Question: I'm trying to display the data in the sub-collection called 'user_orders' in a , each document(Highlighted in Green) contains the items the user bought in a list called 'cart'. but the problem is the length of the cart varies/changes according to what the user ordered which causes a problem(Range error) when trying to iterate through multiple user_orders documents

I've been trying to use a StreamBuilder but [index] in this case only returns the first value. I'm really new to flutter and would appreciate the help.
'''
StreamBuilder(
stream: FirebaseFirestore.instance
.collection('orders')
.doc(user.user.uid)
.collection('user_orders')
.snapshots(),
builder: (context, orderSnapshot) {
return orderSnapshot.hasData
? ListView.builder(
itemCount: orderSnapshot.data.documents.length,
itemBuilder: (BuildContext context, int index) {
DocumentSnapshot orderData = orderSnapshot.data.documents[index];
return ListTile(
title: Text(orderData.get('cart')[index]['title']),
);
},
) : LoadingPage();
},
)
'''
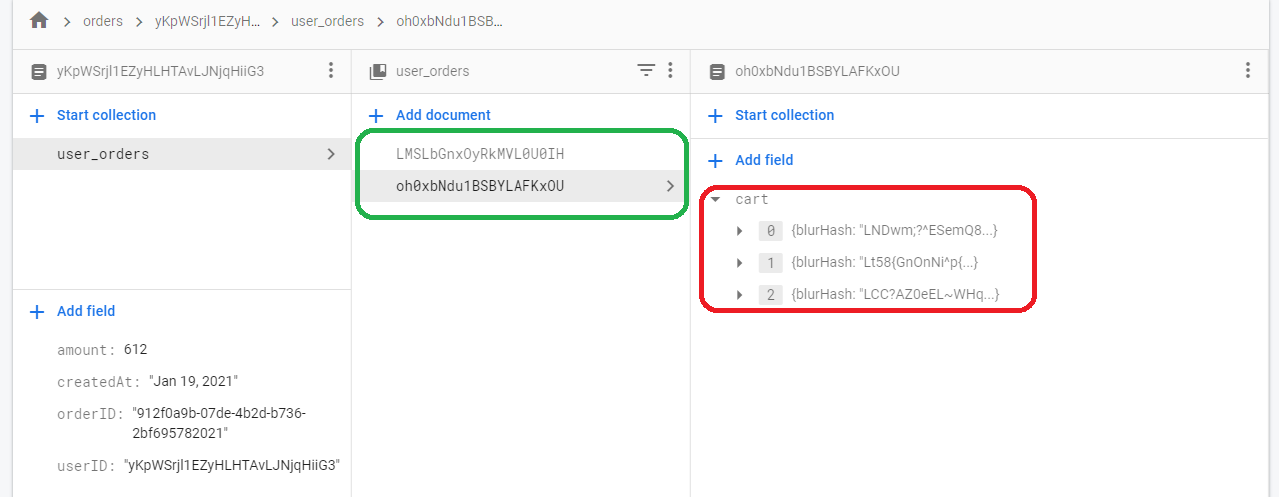
Answer: You're currently only displaying one of the of values of the 'cart' per document. You should do something like this:
'''
StreamBuilder<QuerySnapshot>(
stream: FirebaseFirestore.instance
.collection('orders')
.doc("uid")
.collection('user_orders')
.snapshots(),
builder: (context, orderSnapshot) {
if (orderSnapshot.hasData) {
final carts = orderSnapshot.data.docs.map((e) => e.get("cart"));
final cartValues =
carts.entries.expand((element) => element).toList();
return ListView.builder(
itemCount: cartValues.length,
itemBuilder: (BuildContext context, int index) {
final title = cartValues[index]["title"];
return ListTile(
title: Text(title),
);
},
);
}
return LoadingPage();
},
);
'''
Please note I have not tried running this piece of code, it may contain errors, but it's enough to guide you, I believe.